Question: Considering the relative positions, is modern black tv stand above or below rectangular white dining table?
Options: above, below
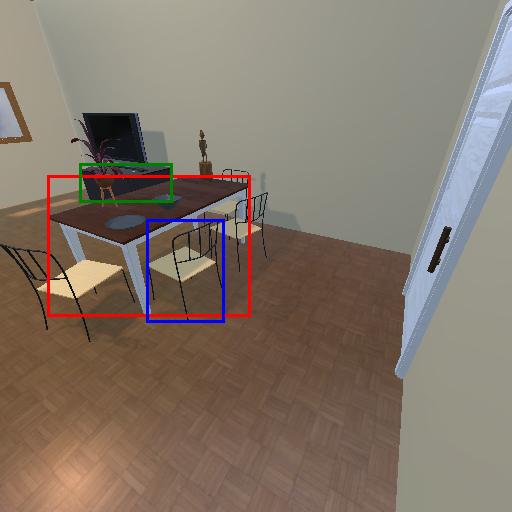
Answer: above